Interaction volume radius: 5 \u00c5
Interaction volume height: 30 \u00c5
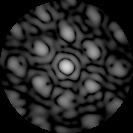
Disorder parameter: 0.4928